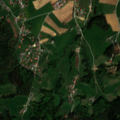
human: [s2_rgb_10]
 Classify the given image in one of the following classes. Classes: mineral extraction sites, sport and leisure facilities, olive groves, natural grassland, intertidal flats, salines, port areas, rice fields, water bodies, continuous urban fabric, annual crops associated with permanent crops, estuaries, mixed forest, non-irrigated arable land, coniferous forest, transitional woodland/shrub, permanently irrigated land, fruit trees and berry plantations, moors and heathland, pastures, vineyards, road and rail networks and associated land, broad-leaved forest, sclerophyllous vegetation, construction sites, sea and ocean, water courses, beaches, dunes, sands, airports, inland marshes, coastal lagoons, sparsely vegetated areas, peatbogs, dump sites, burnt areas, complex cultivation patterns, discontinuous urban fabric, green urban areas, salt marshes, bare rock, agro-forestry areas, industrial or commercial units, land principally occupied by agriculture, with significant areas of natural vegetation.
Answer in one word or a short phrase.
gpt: discontinuous urban fabric, complex cultivation patterns, land principally occupied by agriculture, with significant areas of natural vegetation, mixed forest